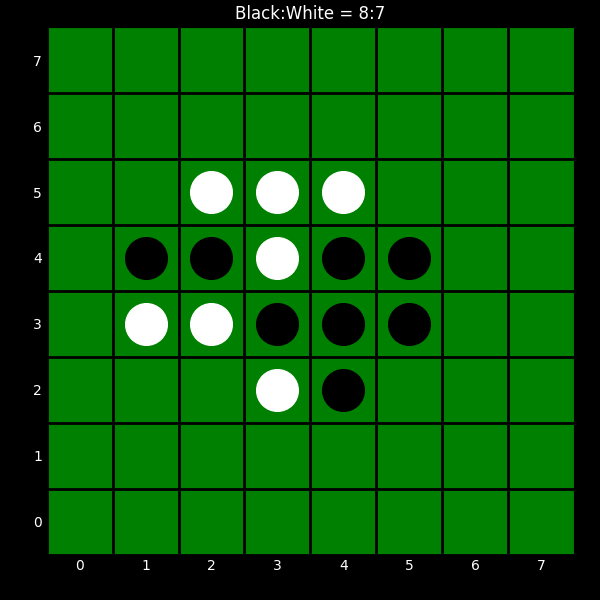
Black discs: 8
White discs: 7